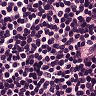
Metastatic tissue present: no